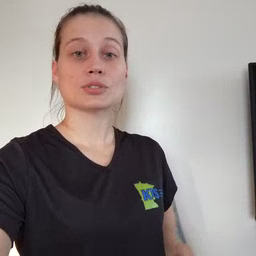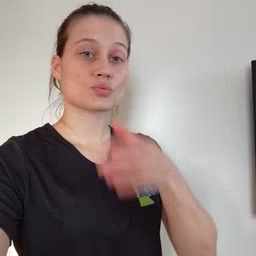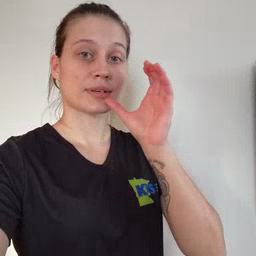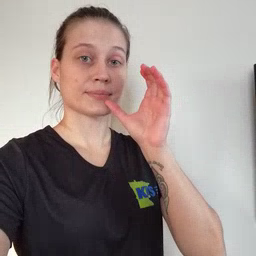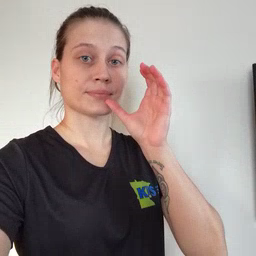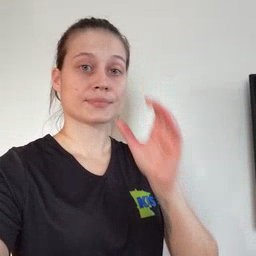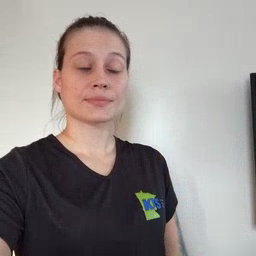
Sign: drink